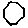
Label: hexagon